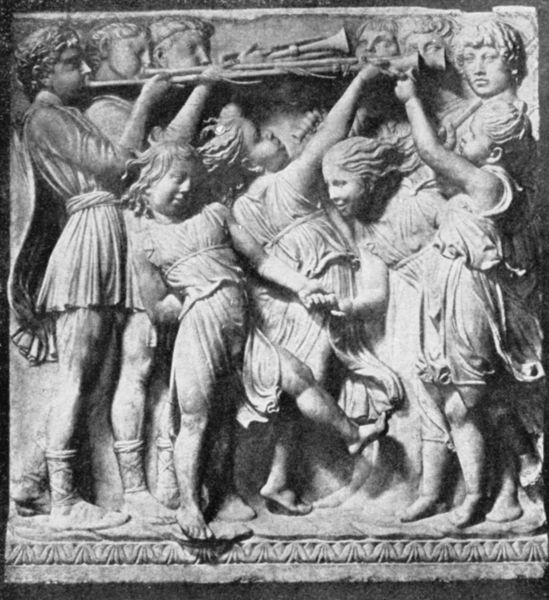
Titel: Cantoria
Künstler: Luca della Robbia
Institution: Florenz, Museo dell´Opera del Duomo
Schlagwörter: menschen, mädchen, kleid, profil, fest, tanz, arme, stein, gewand, haare, kind, musik, tanzen, locken, kinder, beine, relief, bein, wellen, spielen, musizieren, sandalen, plastik, junge, lachen, spiel, barfuss, fries, flöte, sandale, posaunen, posaune, klettern, mamor, fried, trompete, blasinstrumente, musikanten, halbrelief, schalmei, junde, musikante